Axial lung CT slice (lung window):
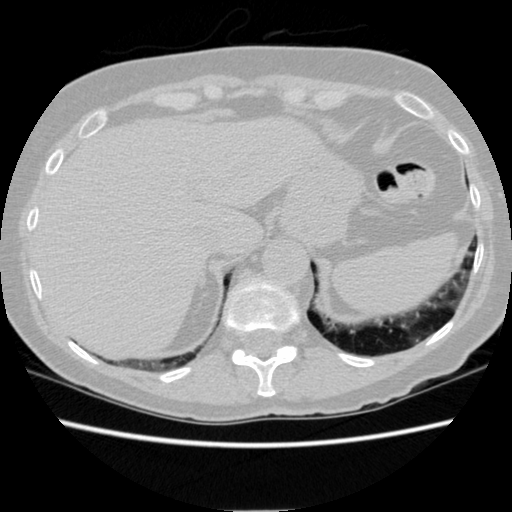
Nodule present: no